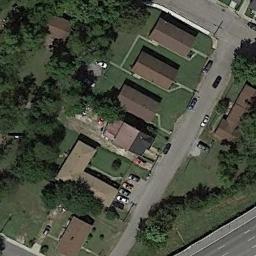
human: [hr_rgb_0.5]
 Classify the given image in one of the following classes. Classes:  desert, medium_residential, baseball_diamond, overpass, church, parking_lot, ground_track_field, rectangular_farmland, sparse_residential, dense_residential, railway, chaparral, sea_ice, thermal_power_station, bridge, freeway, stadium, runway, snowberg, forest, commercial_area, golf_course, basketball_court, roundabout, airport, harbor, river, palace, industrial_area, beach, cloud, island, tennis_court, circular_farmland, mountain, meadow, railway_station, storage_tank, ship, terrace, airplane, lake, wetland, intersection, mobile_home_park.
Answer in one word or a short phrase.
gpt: medium_residential